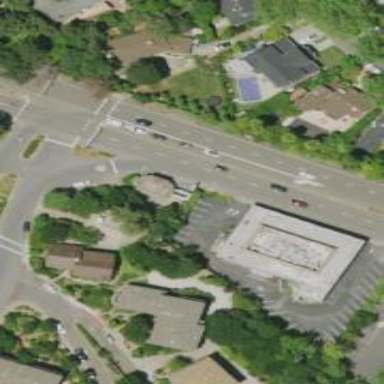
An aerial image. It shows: Healthcare clinic.